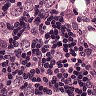
Metastatic tissue present: yes